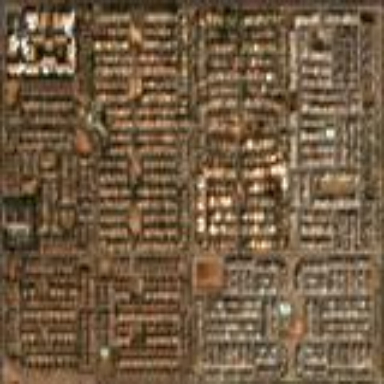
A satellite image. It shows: This residential area consists of single-family homes.